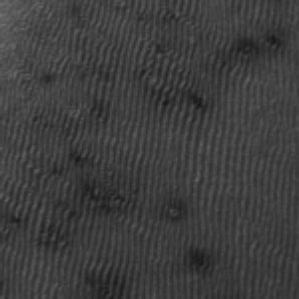
Label: frost